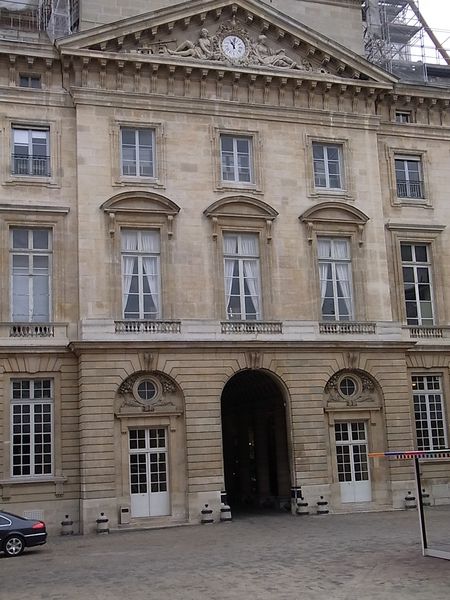
Titel: Hôtel de la Monnaie
Künstler: Jacques Denis Antoine
Standort: Paris
Institution: Hôtel de la Monnaie
Schlagwörter: feder, umhang, weiß, wolken, dreieck, frauen, ocker, sitzen, stadt, braun, bunt, fenster, frankreich, glas, grau, paris, schwarz, strasse, säulen, tür, dach, gebäude, haus, beige, alt, architektur, barock, federn, sockel, stein, tragen, vorhang, brüstung, figur, klassizismus, front, rokoko, rund, skulptur, balkon, relief, bogen, fassade, italien, pflaster, türen, giebel, mauer, hof, platz, auto, figuren, rad, gardinen, vorhänge, detail, uhr, flügeltür, durchgang, geländer, fallen, tor, balkone, foto, fotografie, photographie, bögen, eingang, gerüst, sprossen, palast, palazzo, rundfenster, torbogen, balustrade, mauerwerk, rathaus, photo, fries, dreiecksgiebel, portal, rustika, schranke, gesims, skulpturen, quader, risalit, fensterscheiben, portikus, einfahrt, häusschen, louvre, fenstersprossen, rennaissance, bau, reifen, fahrzeug, retten, klassisch, fesnter, gebälk, bauwerk, palais, baustelle, kranzgesims, aufriss, typanon, haupteingang, ädikula, attika, fassafe, piano nobile, heck, poller, ausfahrt, durchfahrt, sockelzone, sockelgeschoss, rustica, skultpur, balluster, pallazzo, attikageschoss, stadtpalais, rundgiebel, bel etage, landshut, parken, renovierung, eingagn, recht, felge, plattenrustika, hochrennaissance, 1700, torboge, staubnetz, friesrisalit